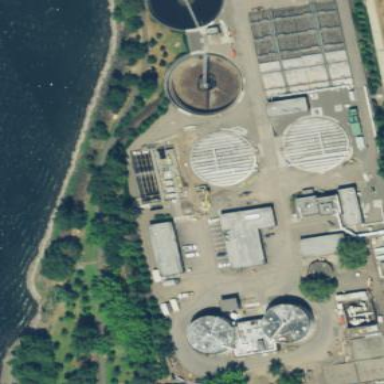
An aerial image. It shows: View of wastewater plant.